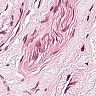
Metastatic tissue present: no